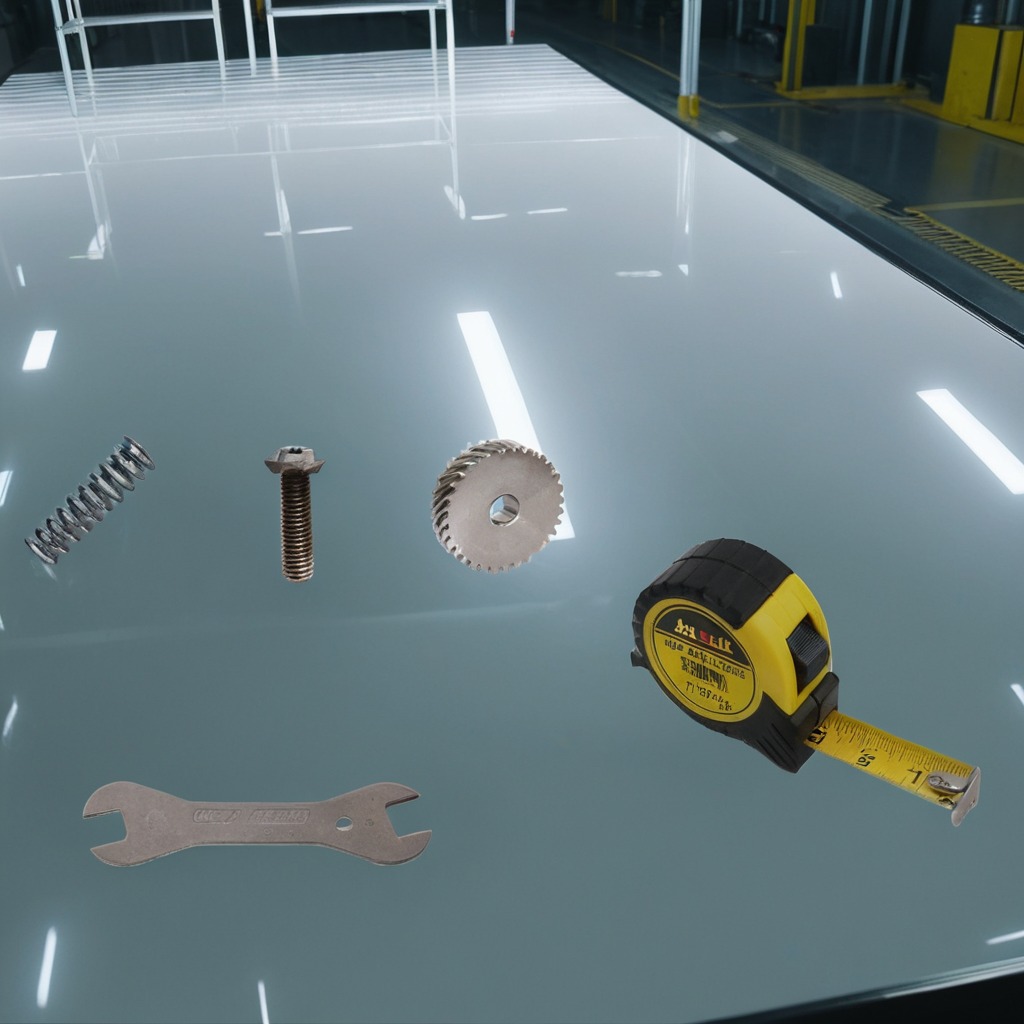
A gear with teeth, a measuring tape, a metal machine screw, a coiled metal spring, and a wrench are lying on a high-gloss table in a ship maintenance bay industrial lighting.